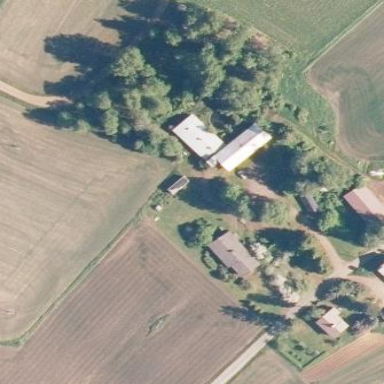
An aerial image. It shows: Farmyard area.